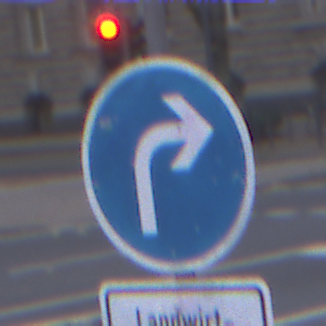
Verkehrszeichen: VorgeschriebeneFahrtrichtungRechts
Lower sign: BesondereFahrzeugeUndTransportgueter6
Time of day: SunriseSunset
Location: Outdoor (Urban)
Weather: PartlyCloudy
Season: NotSpecified
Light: Natural